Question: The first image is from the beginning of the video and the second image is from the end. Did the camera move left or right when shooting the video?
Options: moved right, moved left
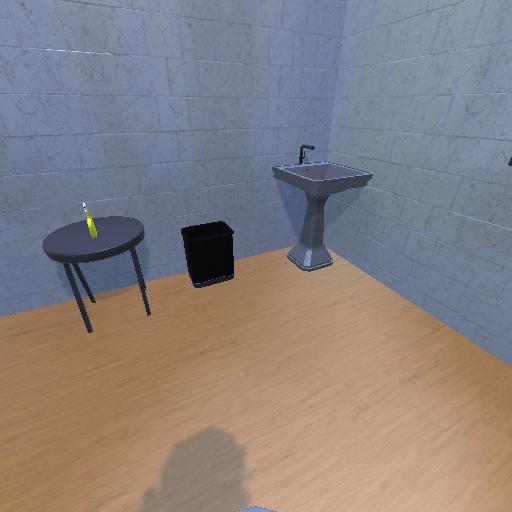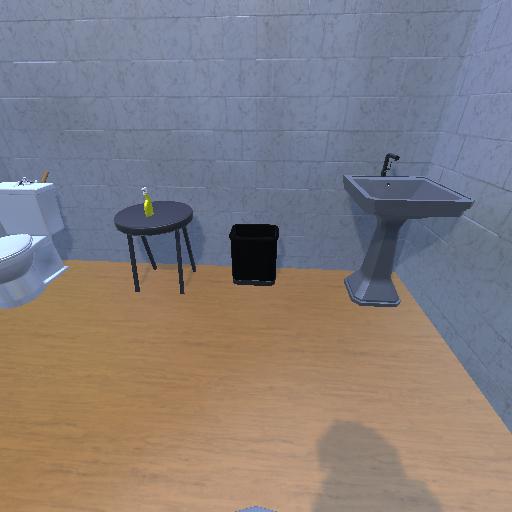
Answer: moved right